Question: I have already find a lot of questions like this here in Stack Overflow but none help me.
When I try to find all elements that don't have specific class, it return the element ho has.
Take a look:

As you can see, it returns the last element, ho has the div with class 'btn-group'.
I want all elements that don't have this div inside.
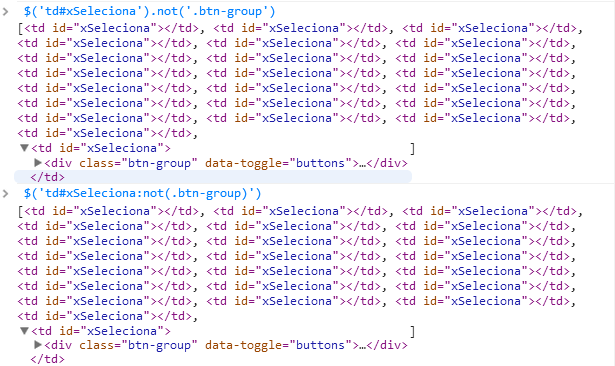
Answer: IDs must be unique. You should use classes instead.
That being said, your selector returns all the elements that have 'xSelectiona' ID, 'not' method filters the selected elements in the collection not their descendants.
It seems you are looking for the ':has()' selector.
'''
$('td.xSelectiona').not(':has(.btn-group)');
'''
The above snippet selects all the elements with class of 'xSelectiona' that don't have '.btn-group' descendant.